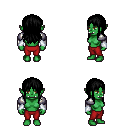
a pixel art fantasy rpg character, female body template, orc, green skin, steel arm armor, red pants, black unkempt hairstyle, white cloth bracers, four views (front, back, left, right), 2x2 character sprite sheet, small pixel art, hard edges, no anti-aliasing